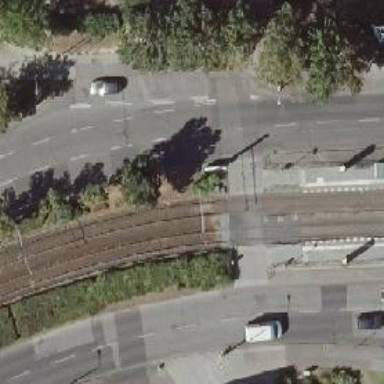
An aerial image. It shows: Uncontrolled tram crossing.